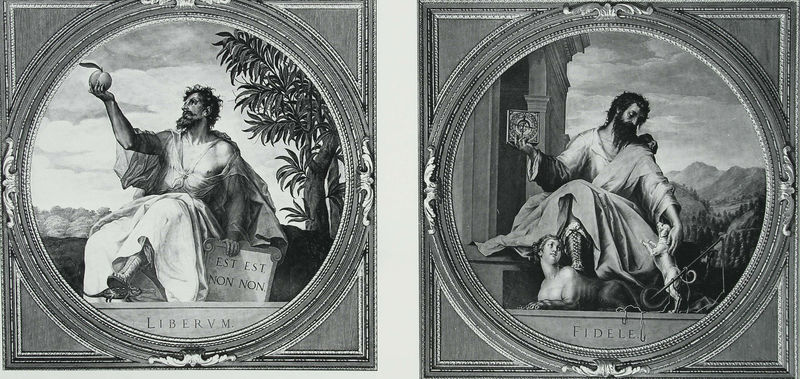
Titel: Der Rat und seine Eigenschaften, Liberum (Frei) und Fidele (Treu)
Künstler: Peter Candid
Standort: München
Institution: Residenz, Trierzimmer
Schlagwörter: baum, berg, blätter, felsen, gemälde, gott, hand, himmel, laub, mann, nackt, schatten, umhang, weiß, wolken, bäume, landschaft, sitzen, brust, busen, frau, grau, haar, hintergrund, kleid, licht, männer, profil, schwarz, säule, vordergrund, blick, gebäude, haus, hund, obst, tier, wiese, wolke, malerei, ornament, bart, bärte, architektur, arm, arme, bibel, bärtig, falten, gesicht, mensch, rahmen, sockel, stein, vollbart, bild, herr, hände, natur, strauch, zweige, busch, gewand, haare, mantel, sitzend, decke, gewänder, paar, locken, tal, tugend, wald, kreis, rund, rundbild, tondo, frucht, apfel, hündchen, brüste, schrift, bilder, fassade, zwei, berge, gebirge, füsse, rand, figuren, tannen, thron, tafel, inschrift, büste, palme, sandalen, faltenwurf, liegend, haken, antike, philosoph, buch, fuss, medaillon, glaube, religion, zweig, porträts, druck, stich, kreise, beschriftung, mäntel, stiefel, herrscher, tanne, schuh, allegorie, lorbeer, personifikation, streicheln, quadrate, voluten, freiheit, antik, götter, pfirsich, frei, umhänge, tempel, kassetten, löwe, hoffnung, vorlage, emblem, kupferstich, glauben, allegorien, quadrat, ikone, treue, sphinx, sphynx, schnabeltier, kassette, latein, tondi, medaillons, tafeln, chamäleon, personifikationen, anitke, kompass, ber, ornamet, reniassance, gegenüberstellung, philosophen, gerg, est, est est non non, fidele, kameleon, liberum, non, porträs